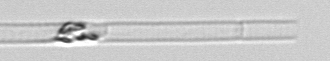
Label: Dactyliosolen_blavyanus